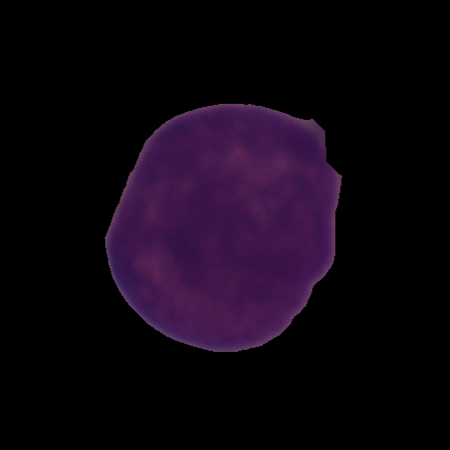
Label: cancer